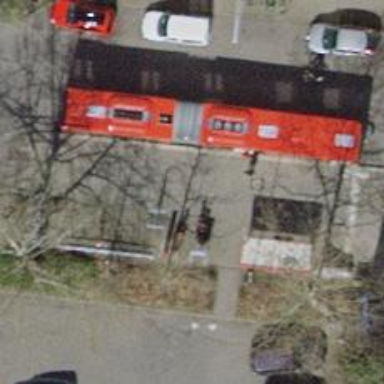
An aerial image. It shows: Bicycle rental service.